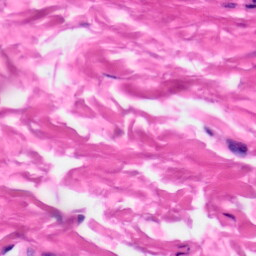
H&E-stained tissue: Skin